Question: I have two variables, 1 varchar named 'cust_ref', and 1 int named 'associated_ids'. What I'm trying to accomplish is the following:
You provide 'cust_ref' with a value which will usually result in between 1+ rows being returned from the 'Customer' table. I am concerned with gathering all 'customer_id' records for that 'cust_ref' and storing them in the 'associated_ids' variable seperated by commars.
This is the SQL I have so far, and obviously is only loading one of the 'customer_id' records into the variable. Based on this example I would like select '@associated_ids' to return the following '75458,77397,94955'
'''
declare @cust_ref varchar(20) = 'ABGR55532'
declare @associated_ids int
select distinct @associated_ids = customer_id
from dbo.Customer
where cust_ref = @cust_ref
select @associated_ids
select *
from dbo.Customer
where cust_ref = @cust_ref
'''
Here is the results from the above, as you can see there are actually 3 'associated_ids' that I need stored in the variable in this example but my command is capturing the largest, I want all 3 seperated by commars.

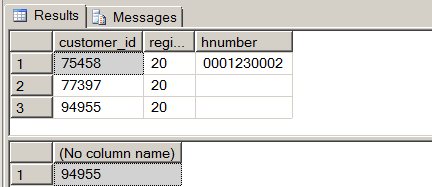
Answer: '''
declare @cust_ref varchar(20) = 'ABGR55532' --from your code
DECLARE @result varchar(100)
set @result =
(SELECT distinct (customer_id + ' ')
FROM dbo.Customer
where cust_ref = @cust_ref --from your code
ORDER BY (customer_id + ' ')
FOR XML PATH (''))
SELECT REPLACE(RTRIM(@result),' ',',')
'''